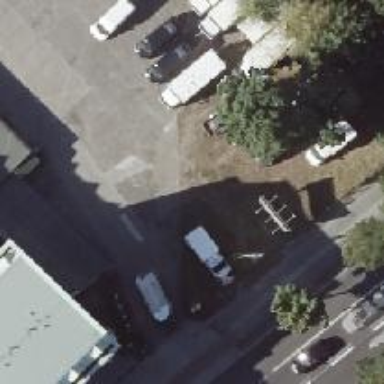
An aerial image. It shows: Car rental service.